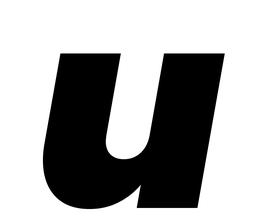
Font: Poppins-BlackItalic